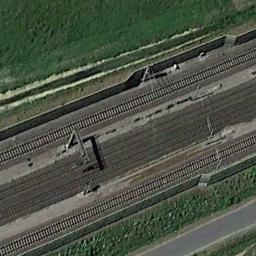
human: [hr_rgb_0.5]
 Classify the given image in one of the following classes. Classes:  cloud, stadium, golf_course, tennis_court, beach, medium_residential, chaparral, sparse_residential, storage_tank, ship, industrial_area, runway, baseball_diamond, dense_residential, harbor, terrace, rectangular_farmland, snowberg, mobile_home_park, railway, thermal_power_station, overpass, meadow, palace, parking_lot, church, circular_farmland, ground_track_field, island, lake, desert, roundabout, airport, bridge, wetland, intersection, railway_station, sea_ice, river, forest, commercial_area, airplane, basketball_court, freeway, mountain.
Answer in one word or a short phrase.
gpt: railway